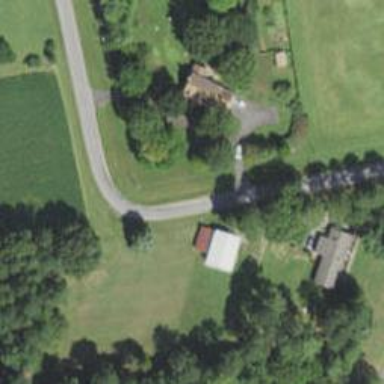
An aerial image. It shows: Driveway.